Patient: sex F, age 65
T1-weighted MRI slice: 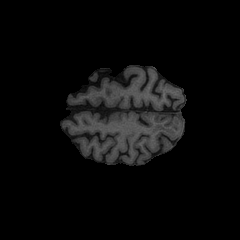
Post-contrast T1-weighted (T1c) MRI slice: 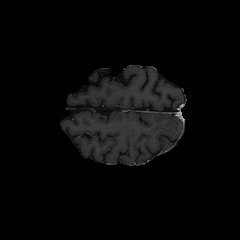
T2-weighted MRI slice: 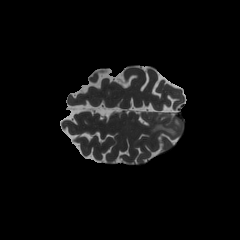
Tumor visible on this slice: yes
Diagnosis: Glioblastoma, IDH-wildtype
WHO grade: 4